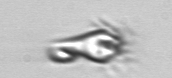
Label: Paratontonia_gracillima